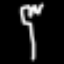
Label: fork